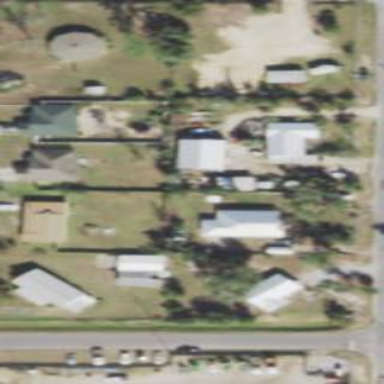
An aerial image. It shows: Residential area consisting of single-family homes.